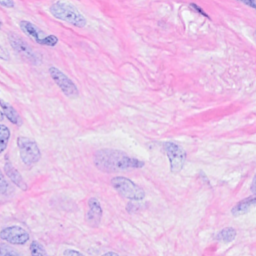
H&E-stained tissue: Breast